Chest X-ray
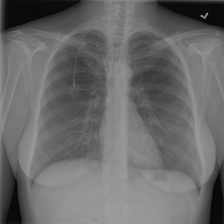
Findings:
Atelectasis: negative
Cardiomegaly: negative
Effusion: negative
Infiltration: negative
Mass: negative
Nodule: positive
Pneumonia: negative
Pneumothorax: negative
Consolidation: negative
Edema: negative
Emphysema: negative
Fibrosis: negative
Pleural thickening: negative
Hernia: negative